Question: I want to show up 'Todays date' as 'report generated date' on SSRS report.
How can i do that ?
should I use any variable ?
please help me I'm newbie to SSRS.
For example refer this image:

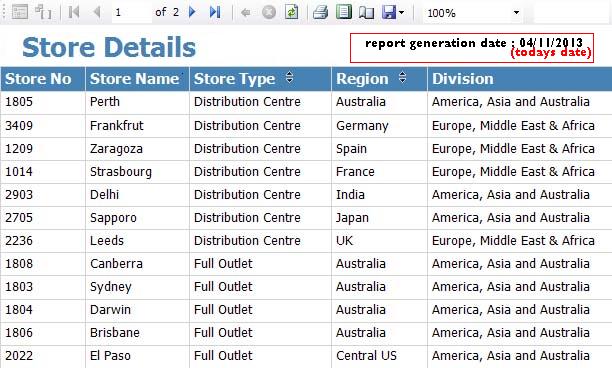
Answer: date column 1:
'''
=formatdatetime(today)
'''